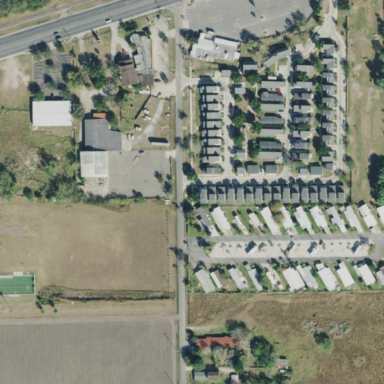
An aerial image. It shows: Residential area within neighborhood.